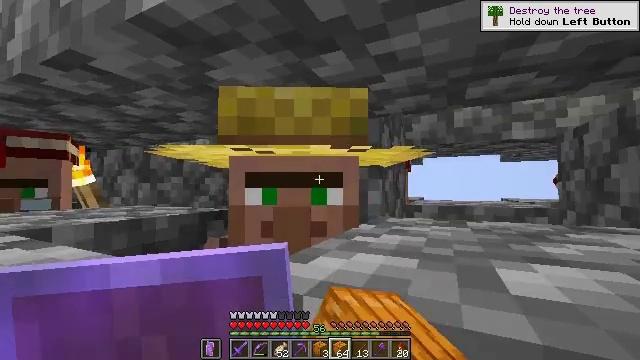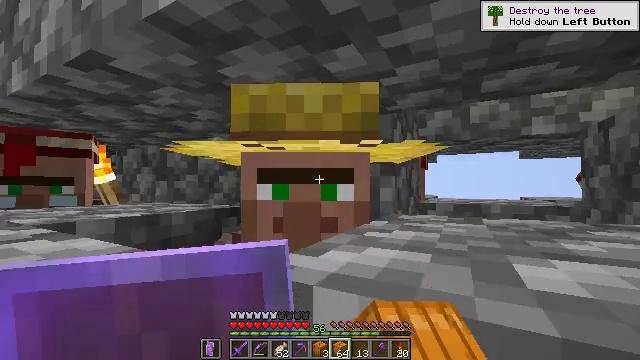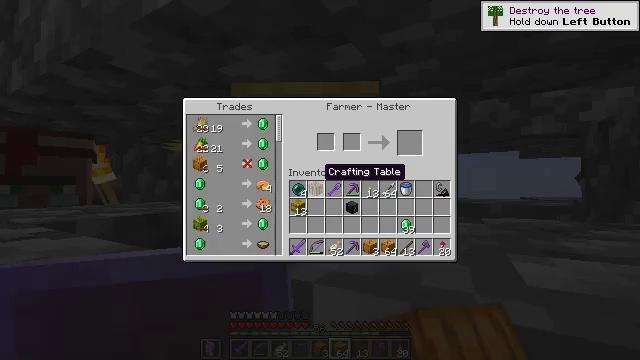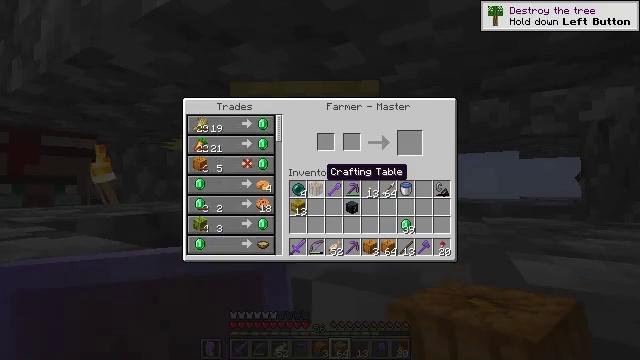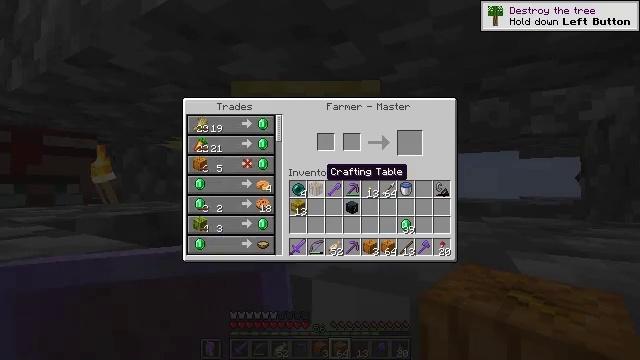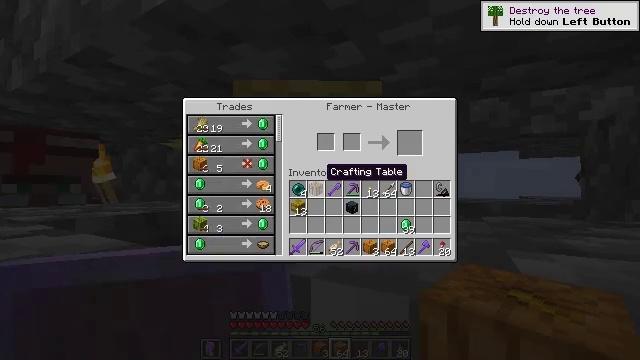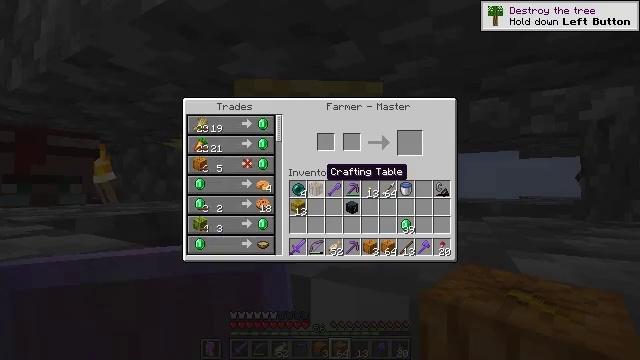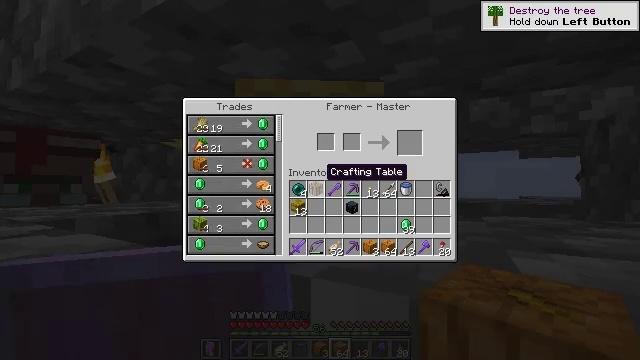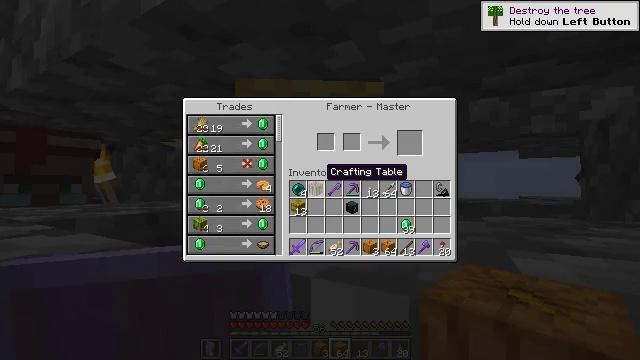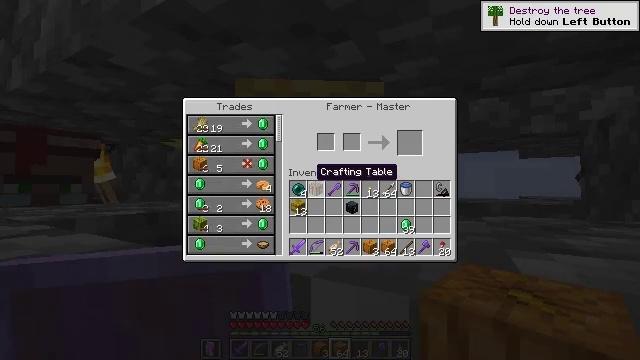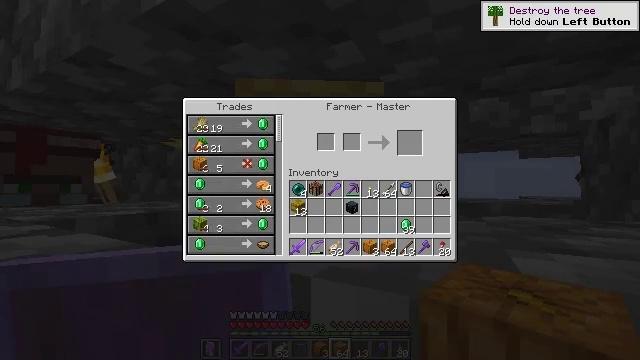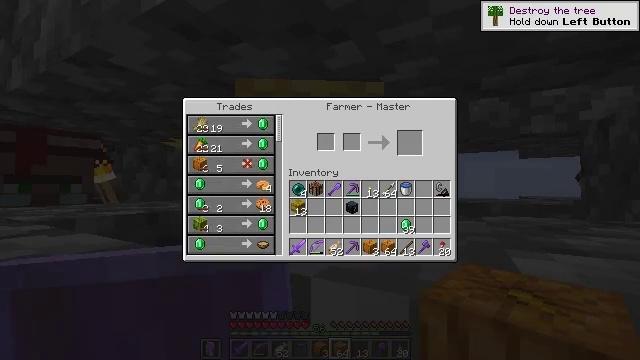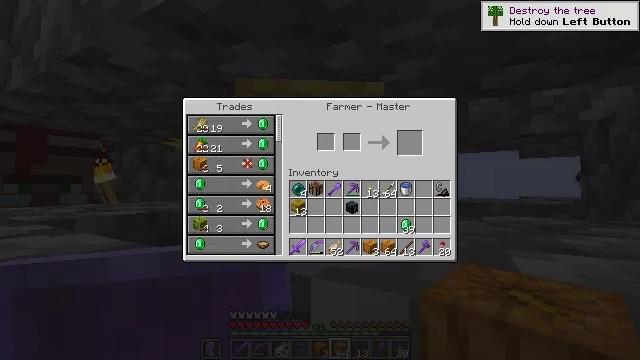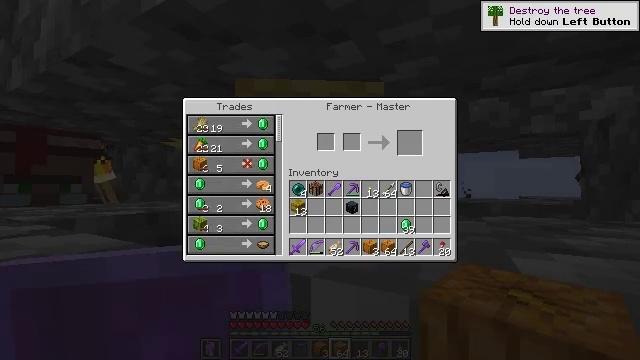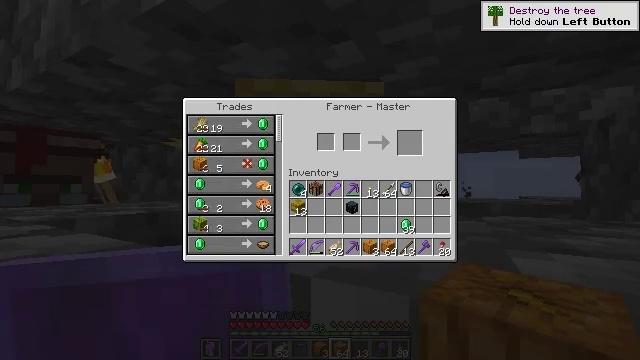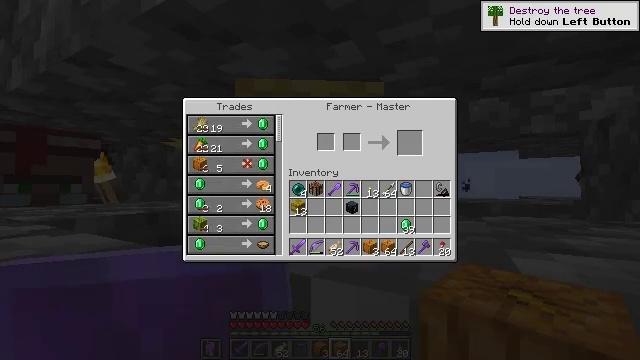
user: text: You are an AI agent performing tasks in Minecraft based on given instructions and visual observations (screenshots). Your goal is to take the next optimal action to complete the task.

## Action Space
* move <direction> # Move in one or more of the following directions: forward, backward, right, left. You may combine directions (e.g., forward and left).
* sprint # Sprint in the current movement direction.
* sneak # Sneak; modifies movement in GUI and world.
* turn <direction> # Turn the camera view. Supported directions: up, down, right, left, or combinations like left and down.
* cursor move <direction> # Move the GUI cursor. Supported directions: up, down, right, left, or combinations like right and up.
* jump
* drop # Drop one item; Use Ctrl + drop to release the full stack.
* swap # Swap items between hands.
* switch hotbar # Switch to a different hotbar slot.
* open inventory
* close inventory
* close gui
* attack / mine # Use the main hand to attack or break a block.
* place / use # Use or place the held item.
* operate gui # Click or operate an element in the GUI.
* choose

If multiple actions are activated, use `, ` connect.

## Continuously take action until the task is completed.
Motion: motion action
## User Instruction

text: Craft paper using the crafting table.
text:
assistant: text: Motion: turn left
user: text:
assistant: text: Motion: no_op
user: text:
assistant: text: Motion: no_op
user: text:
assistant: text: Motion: no_op
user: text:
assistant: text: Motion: no_op
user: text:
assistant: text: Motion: no_op
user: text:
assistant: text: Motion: no_op
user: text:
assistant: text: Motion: no_op
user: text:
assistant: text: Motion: turn left
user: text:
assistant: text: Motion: turn left
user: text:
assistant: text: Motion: no_op
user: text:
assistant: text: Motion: no_op
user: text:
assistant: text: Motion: no_op
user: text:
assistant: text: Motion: no_op
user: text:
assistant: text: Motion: no_op
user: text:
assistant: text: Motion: no_op
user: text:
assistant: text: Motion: no_op
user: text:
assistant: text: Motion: no_op
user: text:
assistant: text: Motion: no_op
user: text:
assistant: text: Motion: no_op
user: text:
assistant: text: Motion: no_op
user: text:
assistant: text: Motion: no_op
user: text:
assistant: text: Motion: no_op
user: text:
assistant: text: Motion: turn left
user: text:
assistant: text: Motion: turn left
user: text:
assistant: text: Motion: turn left and down
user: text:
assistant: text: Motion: turn left and down
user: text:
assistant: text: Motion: turn left and down
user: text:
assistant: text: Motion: turn left and down
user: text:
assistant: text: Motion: turn left